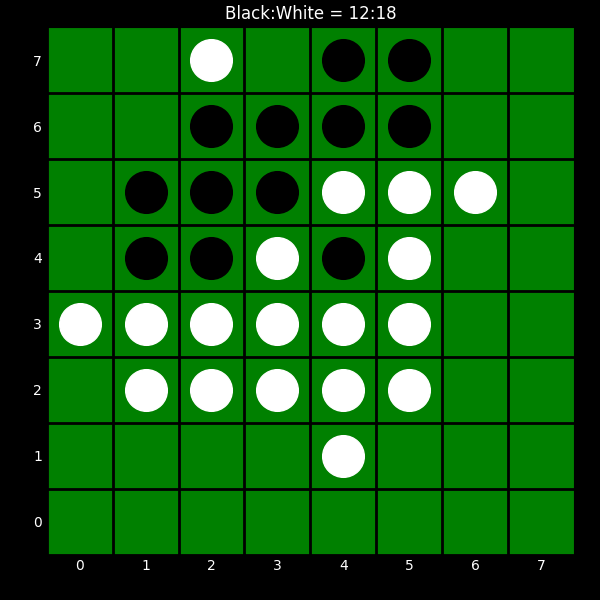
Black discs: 12
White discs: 18